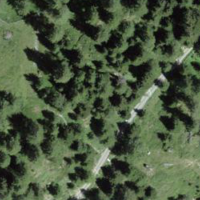
EUNIS habitat code: 43
Species observed at this site:
Lasiommata maera